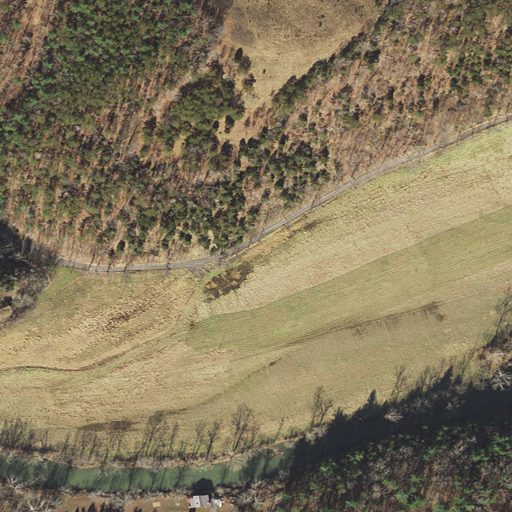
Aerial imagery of valley in Maryland named Sugar Hollow containing pasture, deciduous forest, mixed forest, open development, and evergreen forest